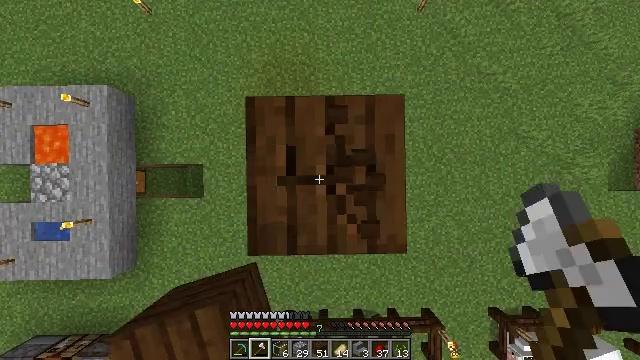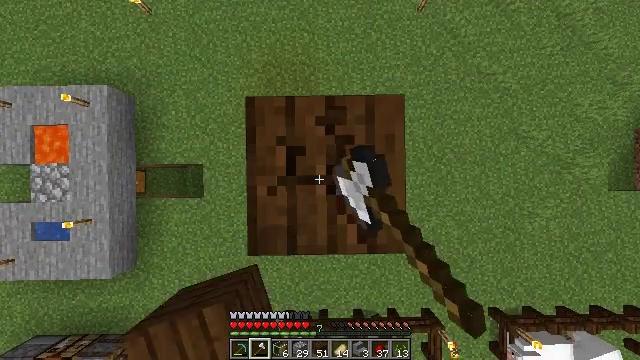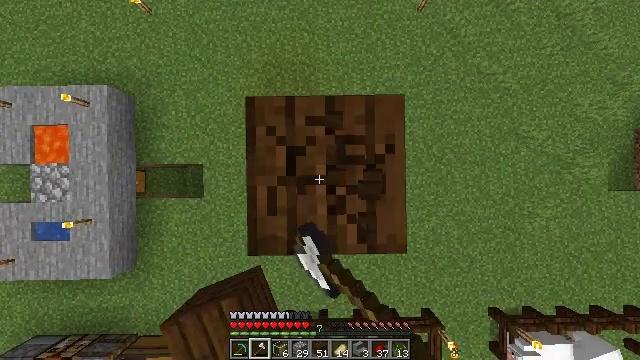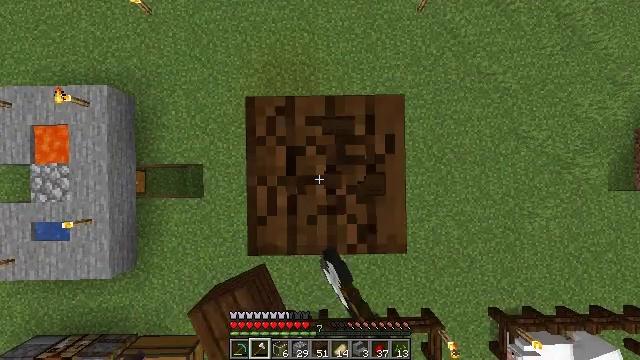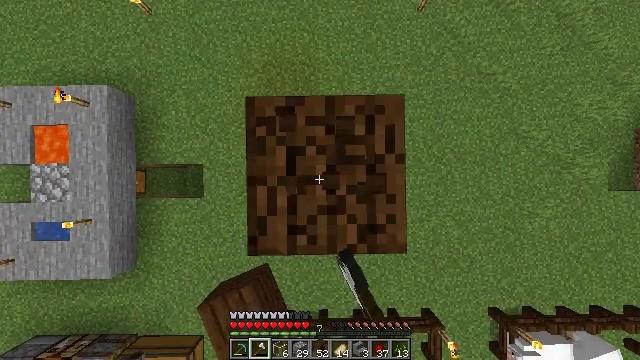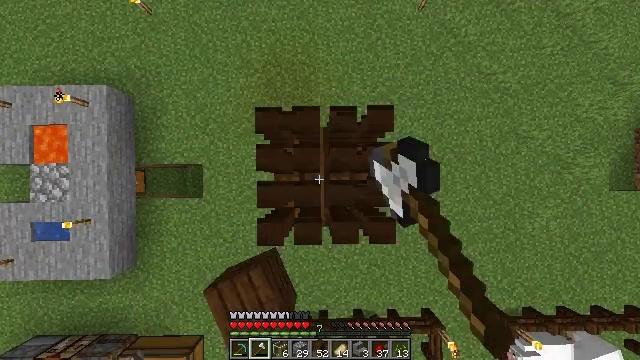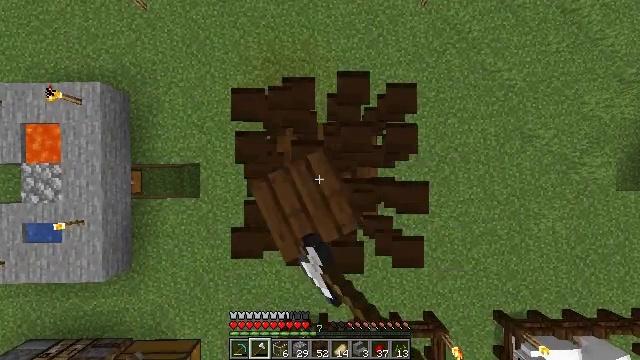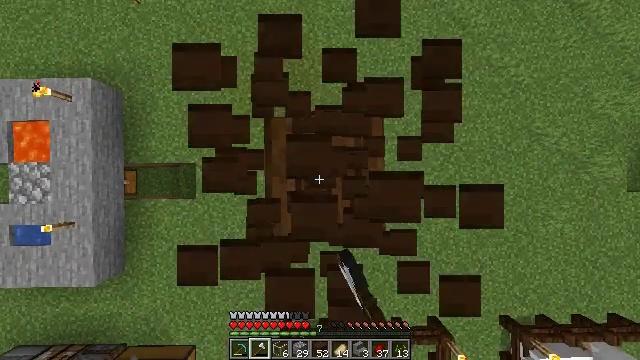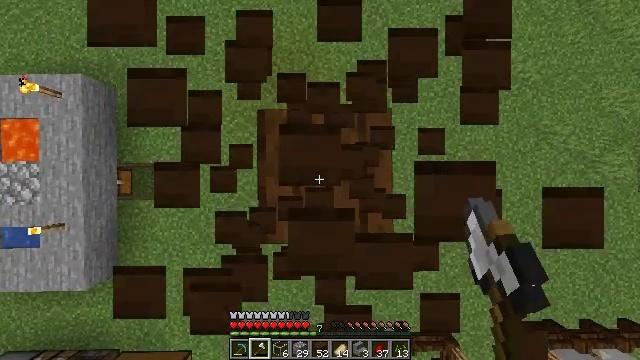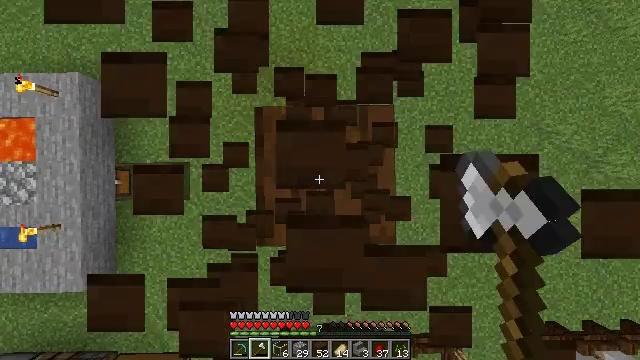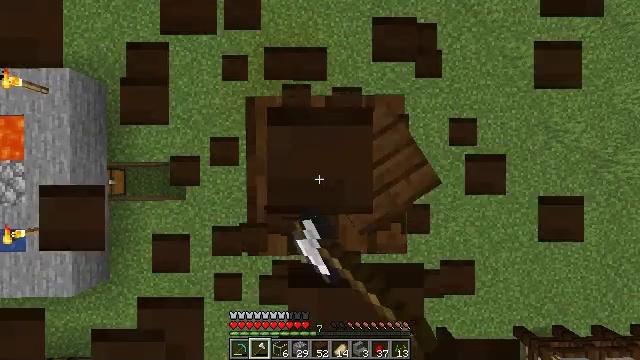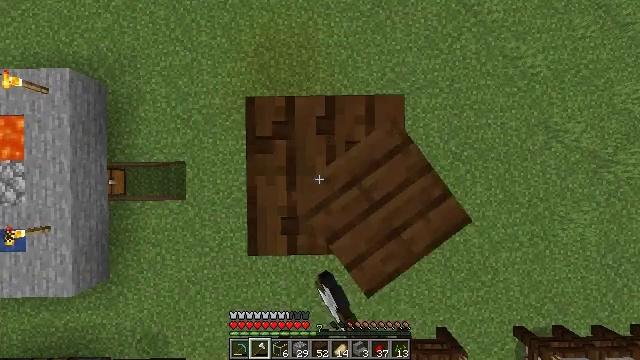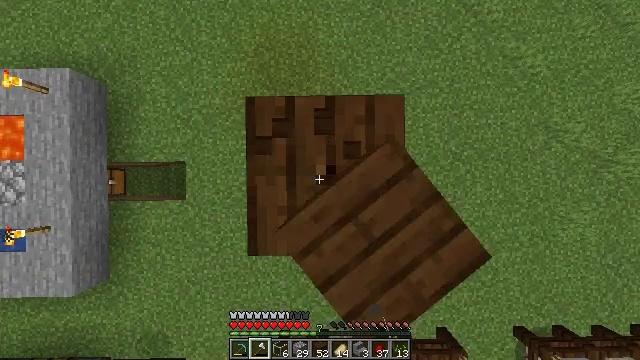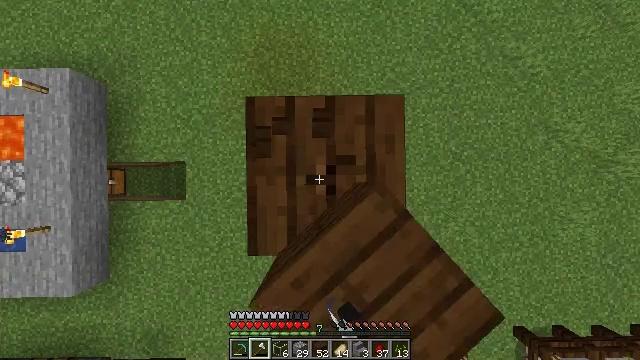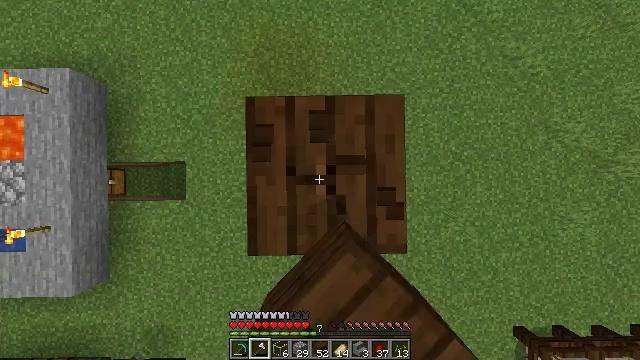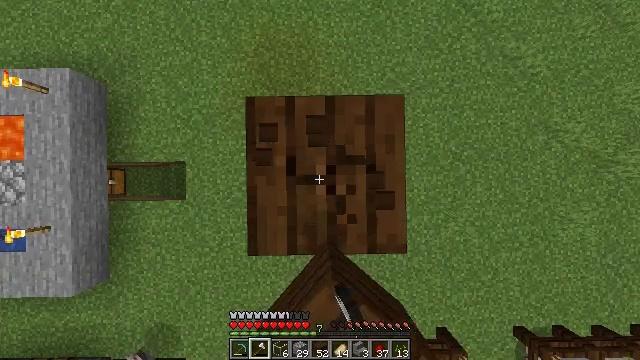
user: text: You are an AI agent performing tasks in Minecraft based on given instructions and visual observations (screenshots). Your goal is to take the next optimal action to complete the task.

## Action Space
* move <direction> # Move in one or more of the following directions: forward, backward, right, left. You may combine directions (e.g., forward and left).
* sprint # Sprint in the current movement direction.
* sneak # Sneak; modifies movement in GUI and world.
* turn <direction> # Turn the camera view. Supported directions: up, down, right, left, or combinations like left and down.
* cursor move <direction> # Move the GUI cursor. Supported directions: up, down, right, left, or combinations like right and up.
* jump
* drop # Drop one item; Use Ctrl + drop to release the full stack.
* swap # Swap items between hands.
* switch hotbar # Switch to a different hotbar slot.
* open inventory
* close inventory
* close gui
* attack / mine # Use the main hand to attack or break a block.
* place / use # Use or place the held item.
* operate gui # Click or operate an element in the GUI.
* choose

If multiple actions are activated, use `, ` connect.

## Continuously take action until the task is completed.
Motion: motion action
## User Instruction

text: Break the existing dark oak planks.
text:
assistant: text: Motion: attack / mine
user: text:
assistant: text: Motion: attack / mine
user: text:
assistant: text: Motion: attack / mine
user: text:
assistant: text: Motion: attack / mine
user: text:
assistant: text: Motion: attack / mine
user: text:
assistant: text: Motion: attack / mine
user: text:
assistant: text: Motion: attack / mine
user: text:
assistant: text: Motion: attack / mine
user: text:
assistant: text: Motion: attack / mine
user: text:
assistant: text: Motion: attack / mine
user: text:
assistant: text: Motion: attack / mine
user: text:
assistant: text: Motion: attack / mine
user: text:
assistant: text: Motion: attack / mine
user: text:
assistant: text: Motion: attack / mine
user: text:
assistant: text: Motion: attack / mine
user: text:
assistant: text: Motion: attack / mine
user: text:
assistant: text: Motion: attack / mine
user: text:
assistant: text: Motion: attack / mine
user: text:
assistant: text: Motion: attack / mine
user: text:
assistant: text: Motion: attack / mine
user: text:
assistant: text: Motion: attack / mine
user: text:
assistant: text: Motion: attack / mine
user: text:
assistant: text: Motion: attack / mine
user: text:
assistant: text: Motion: attack / mine
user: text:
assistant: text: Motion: attack / mine
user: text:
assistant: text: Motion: attack / mine
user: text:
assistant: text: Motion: attack / mine
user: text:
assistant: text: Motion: attack / mine
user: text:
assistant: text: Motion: attack / mine
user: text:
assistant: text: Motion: attack / mine